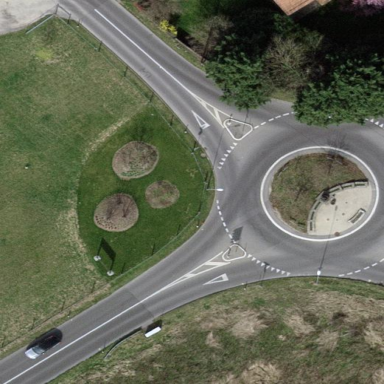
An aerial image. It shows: Asphalt road that is secondary route leading to roundabout.